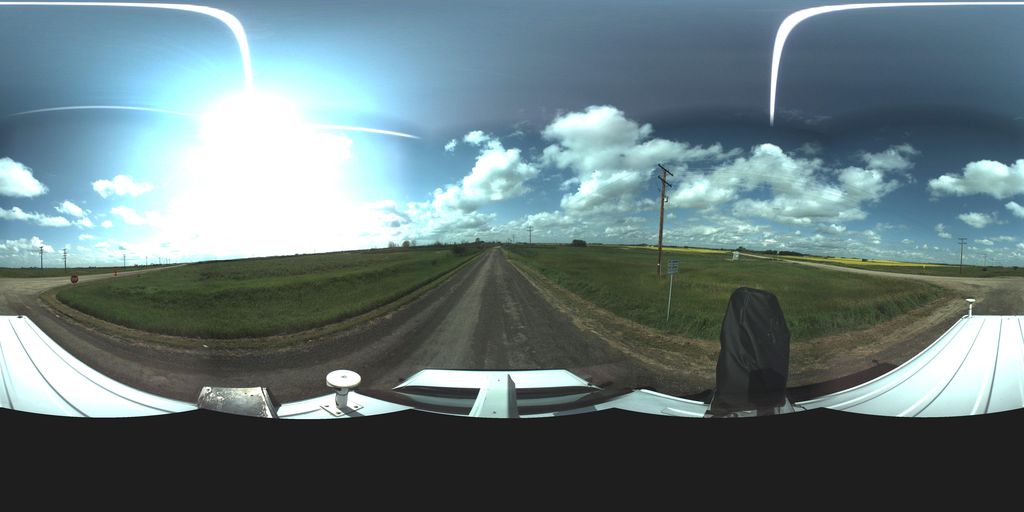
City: saskatoon